Group 1:
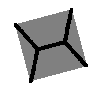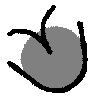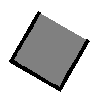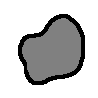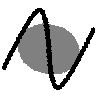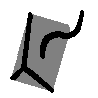
Group 2:
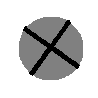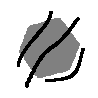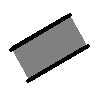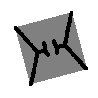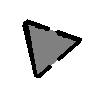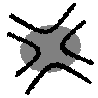
Rule separating the two groups: No straight path from one side of the panel to the other passes through the grey shape without hitting a black region vs. such a path exists.
Concepts: imagined_line_or_curve
Author: Leo Crabbe
Reference: https://en.wikipedia.org/wiki/Opaque_set